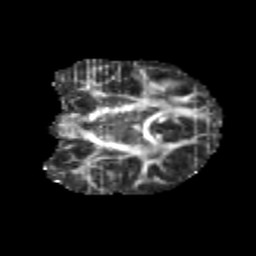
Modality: FA
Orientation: coronal
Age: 9
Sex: female
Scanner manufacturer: siemens
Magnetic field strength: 3 T
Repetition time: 3.8 s
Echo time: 0.07 s